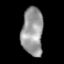
Tissue: lung
Cell type: Myeloid cells
Senescence score: 0.182
Nuclear area (px): 1013
Mean DAPI intensity: 151.353